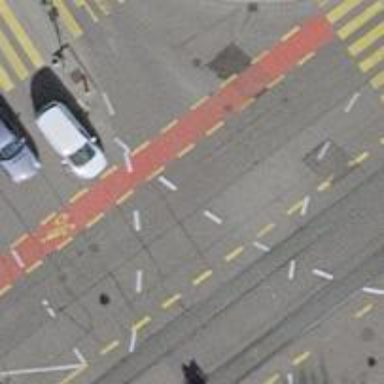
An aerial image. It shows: Road with traffic signals.